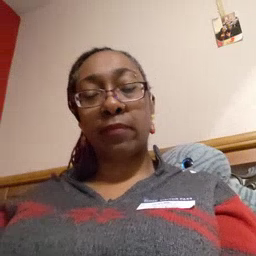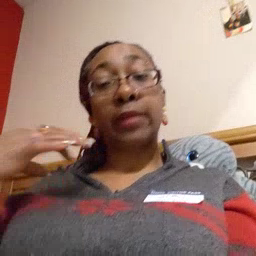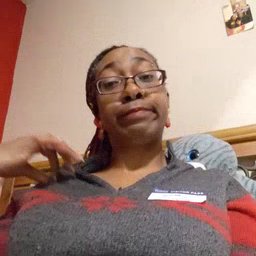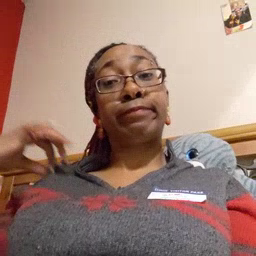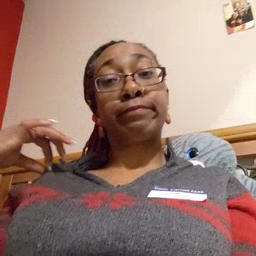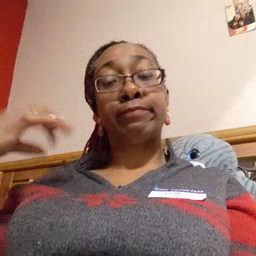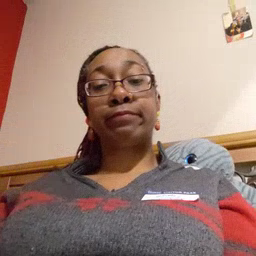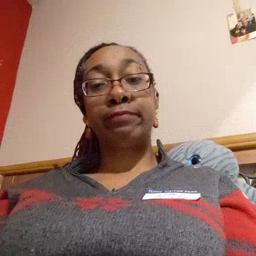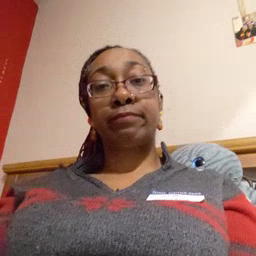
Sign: shirt